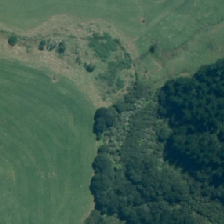
Land cover: manuka_kanuka